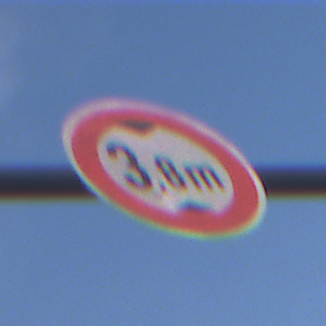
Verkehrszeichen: TatsaechlicheHoehe
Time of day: MorningAfternoon
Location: Outdoor (Nature)
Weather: PartlyCloudy
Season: NotSpecified
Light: Natural